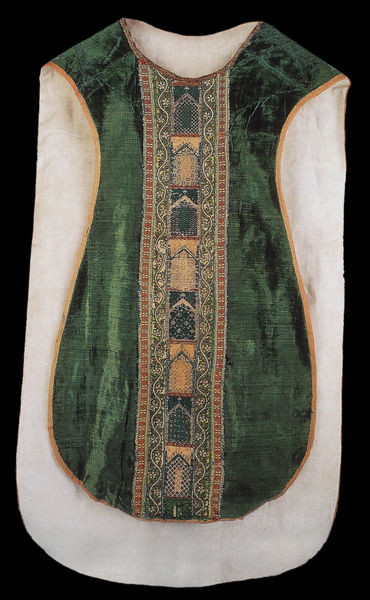
Titel: Kasel aus grünem Samt mit Marienkrönung und musizierenden Engel
Institution: Köln, Schnütgen-Museum
Schlagwörter: umhang, weiß, gelb, grün, blumen, bunt, kleid, schwarz, blüten, rot, mode, muster, ornament, hemd, jacke, band, bluse, kleidung, kragen, samt, spitze, kirche, geistlicher, gewand, gold, stickerei, stoff, saum, oval, ranken, schärpe, bordüre, ornamente, streifen, überwurf, weste, foto, fotografie, christlich, wams, priester, gestickt, bänder, borde, liturgie, vorne, gesäumt, priestergewand, kleriker, lebensbaum, textilie, parament, soutane, gewan, goldfaden, kasel, goldf#den, mittelatreifeb